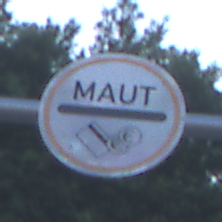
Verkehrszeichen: MautflichtigeStrecke
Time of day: SunriseSunset
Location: Outdoor (Urban)
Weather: PartlyCloudy
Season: NotSpecified
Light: Natural